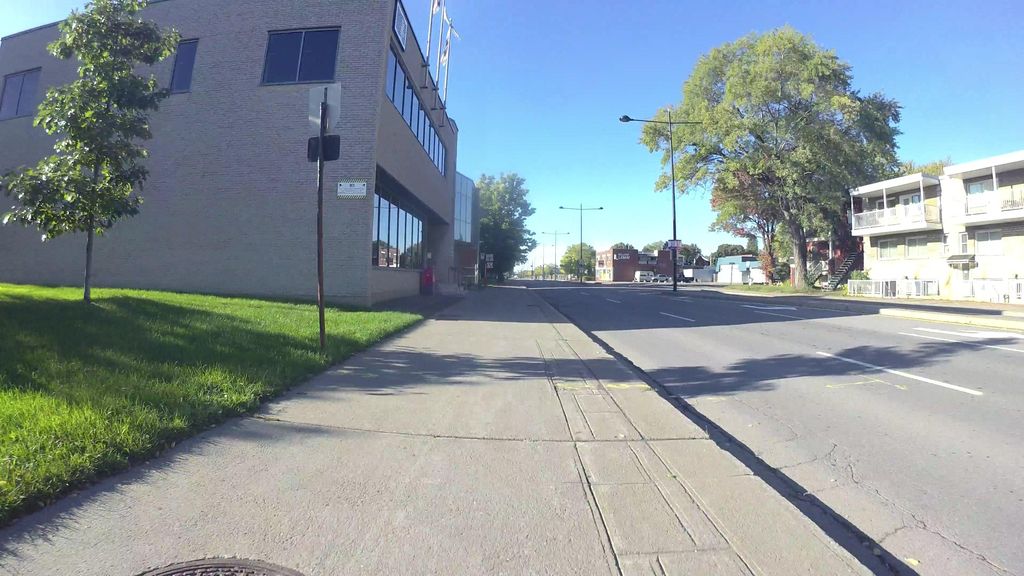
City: montreal